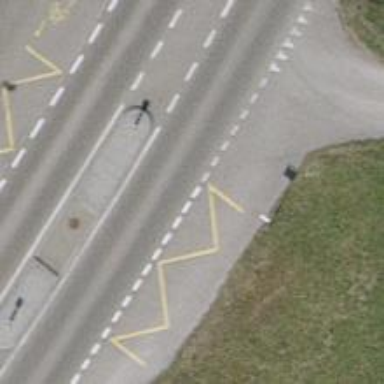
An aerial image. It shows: Bus stop with platform for public transport.